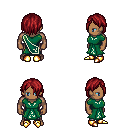
a pixel art fantasy rpg character, male body template, human, dark skin, sash dress, metal pants, brunette bangs hairstyle, gold boots, four views (front, back, left, right), 2x2 character sprite sheet, small pixel art, hard edges, no anti-aliasing